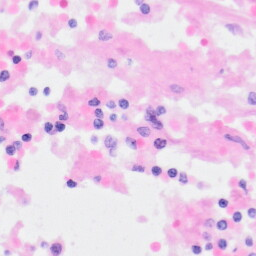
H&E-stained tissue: Kidney